Question: I'm having an issue when doing some calculation of each table row with the price and quantity. When in the console i can see the result of calculation. But when trying to display back on table it duplicate all the total sum of first row into all rows.
Here is the sample code for the part of calculation and the table display.
'''
jQuery.ajax({
type: "POST",
url: "http://ayambrand-com-my-v1.cloudaccess.host/index.php?option=com_echarity&format=raw&task=api.get_product_name",
data: {dataArrayPost : Data},
success: function(data){
// console.log('Result process get product name' + data);
var a = JSON.parse(data);
// console.log('Result from get_product_name');
// console.log(a);
var prodName = a.productName;
var splitProductName = "";
var prodQty = a.quota;
var splitProductQuota = "";
var prodPrice = a.price;
var splitProductPrice = "";
var discountedPrice = "";
var contents = '<table id="tableDonateDisplay" class="table table-hover">';
contents += "<tr>";
contents += '<th>' + 'Product' + '</th>' + '<th>' + 'Quantity Need' + '</th>' + '<th>' + 'Price Each' + '</th>' + '<th>' + 'My Donation' + '</th>' + '<th>' + 'Amount' + '</th>';
jQuery.each(prodName, function(index1, value1) {
// console.log(prodName);
splitProductName = value1;
contents += "<tr>";
contents += '<td>' + splitProductName;
jQuery.each(prodQty, function(index, value) {
if (index1 == index) {
splitProductQuota = value;
contents += '</td><td>' + splitProductQuota;
jQuery.each(prodPrice, function(index2, value2){
jQuery.each(value2, function(index3, value3){
if(index == index2){
splitProductPrice = value3.price_value_with_tax.toFixed(2);
// console.log(splitProductPrice);
var formQuantityUpdate = "<div class='amount-controller' data-module='amount-controller'><span id='qtyminus' field='quantity' class='handle'><i class='fas fa-minus-square'></i></span><input class='input-num' type='text' id='num[]' name='number' value='0'><span id='qtyplus' field='quantity' class='handle qtyPlusHandle'><i class='fas fa-plus-square'></i></span><input type='hidden' id='pricePerProduct' name='priceHidden' value='" + splitProductPrice +"'><input type='hidden' id='maxQuantity' name='maxQuantity' value='" + splitProductQuota +"'></div>";
contents += '</td><td>' + 'RM ' + splitProductPrice + '</td>';
contents += '<td>' + formQuantityUpdate + '</td>' + '<td>' + '' + '</td>' + '<td class="eachSum">' + '' + '</td>';
contents += "</tr>";
}
});
});
}
});
});
contents += "</tr></table>";
if (jQuery('#contentNeed').html()) {
jQuery( "#contentNeed" ).empty();
}
else {
}
jQuery('#contentNeed').append(contents);
}
});
'''
Here is the part for calculation and quantity plus minus input. The quantity will stop when it reach the quantity limits for each items.
'''
jQuery(document).ready(function() {
var counterTotal = 0;
var quantity = 0;
var maxQuantity = 0;
jQuery(document).on('click','#qtyplus',function(e){
e.preventDefault();
fieldName = jQuery(this).attr('field');
var container = jQuery(this).parents('.amount-controller');
var currentVal = parseInt(container.children(".input-num").val());
var priceVal = parseFloat(container.children("#pricePerProduct").val());
var totalPriceCont = jQuery('.eachSum');
// totalPriceCont = jQuery('#eachSum');
maxQuantity = parseInt(container.children("#maxQuantity").val());
var val2 = currentVal + 1;
if (!isNaN(val2)) {
container.children(".input-num").val(val2);
} else {
container.children(".input-num").val(0);
}
quantity = val2;
if(quantity > maxQuantity){
quantity = maxQuantity;
container.children(".input-num").val(quantity);
return false;
}
else{
console.log('Quantity Plus :' + quantity);
counterTotal = priceVal * quantity;
totalEach = counterTotal.toFixed(2);
console.log('Sum Total Price Qty Plus : ' + totalEach);
totalPriceCont.html(parseInt(totalEach));
}
});
jQuery(document).on('click', '#qtyminus', function(e) {
e.preventDefault();
fieldName = jQuery(this).attr('field');
var container = jQuery(this).parents('.amount-controller');
var currentVal = parseInt(container.children(".input-num").val());
var priceVal = parseFloat(container.children("#pricePerProduct").val());
var totalPriceCont = jQuery('.eachSum');
// console.log(priceVal);
var val3 = currentVal - 1;
if (!isNaN(currentVal) && currentVal > 0) {
container.children(".input-num").val(currentVal - 1);
} else {
container.children(".input-num").val(0);
}
quantity = val3;
console.log('Quantity Minus :' + quantity);
console.log(currentVal);
counterTotal = priceVal * quantity;
totalEach = counterTotal.toFixed(2);
console.log('Sum Total Price Qty Minus : ' + totalEach);
totalPriceCont.html(parseInt(totalEach));
});
// totalPriceCont.html(parseInt(totalEach));
});
'''
Results:

What am I doing wrong and how do I do this correctly?
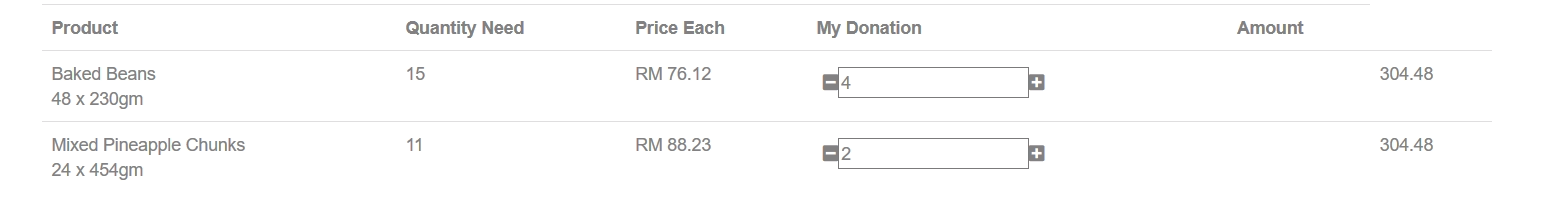
Answer: Try initiating 'totalPriceCont' object like this:
'''
var totalPriceCont = jQuery(this).closest('tr').find('.eachSum');
'''